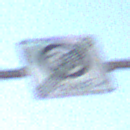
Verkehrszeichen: EndeZone30
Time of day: SunriseSunset
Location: Outdoor (Urban)
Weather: Clear
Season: NotSpecified
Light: Natural